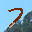
Label: 7